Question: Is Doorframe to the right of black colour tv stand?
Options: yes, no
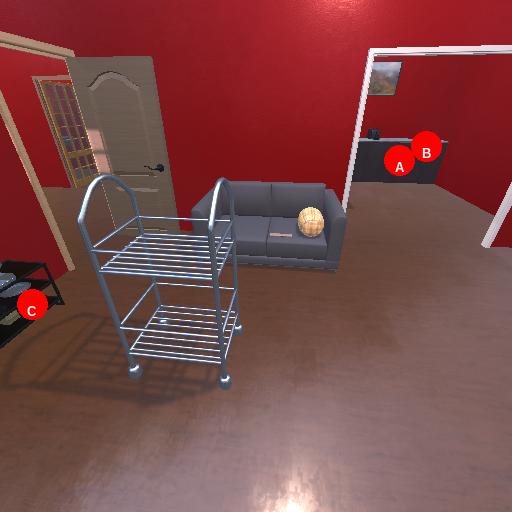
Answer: yes